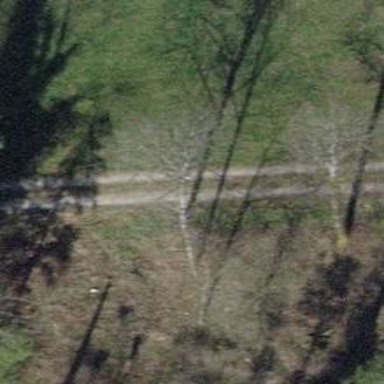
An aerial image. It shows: Track with pebblestone surface. The track type is grade2.